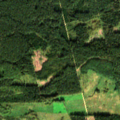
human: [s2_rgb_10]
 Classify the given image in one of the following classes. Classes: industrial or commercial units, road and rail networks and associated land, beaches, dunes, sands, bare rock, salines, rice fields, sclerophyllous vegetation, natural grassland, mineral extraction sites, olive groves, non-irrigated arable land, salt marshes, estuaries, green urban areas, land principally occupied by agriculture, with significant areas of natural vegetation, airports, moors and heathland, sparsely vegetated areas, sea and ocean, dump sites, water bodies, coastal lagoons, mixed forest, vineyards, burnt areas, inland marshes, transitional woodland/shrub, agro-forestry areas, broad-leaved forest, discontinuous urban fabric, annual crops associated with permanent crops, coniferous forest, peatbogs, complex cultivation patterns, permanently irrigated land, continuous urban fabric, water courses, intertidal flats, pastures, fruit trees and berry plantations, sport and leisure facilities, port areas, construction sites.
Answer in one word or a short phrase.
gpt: pastures, broad-leaved forest, coniferous forest, transitional woodland/shrub